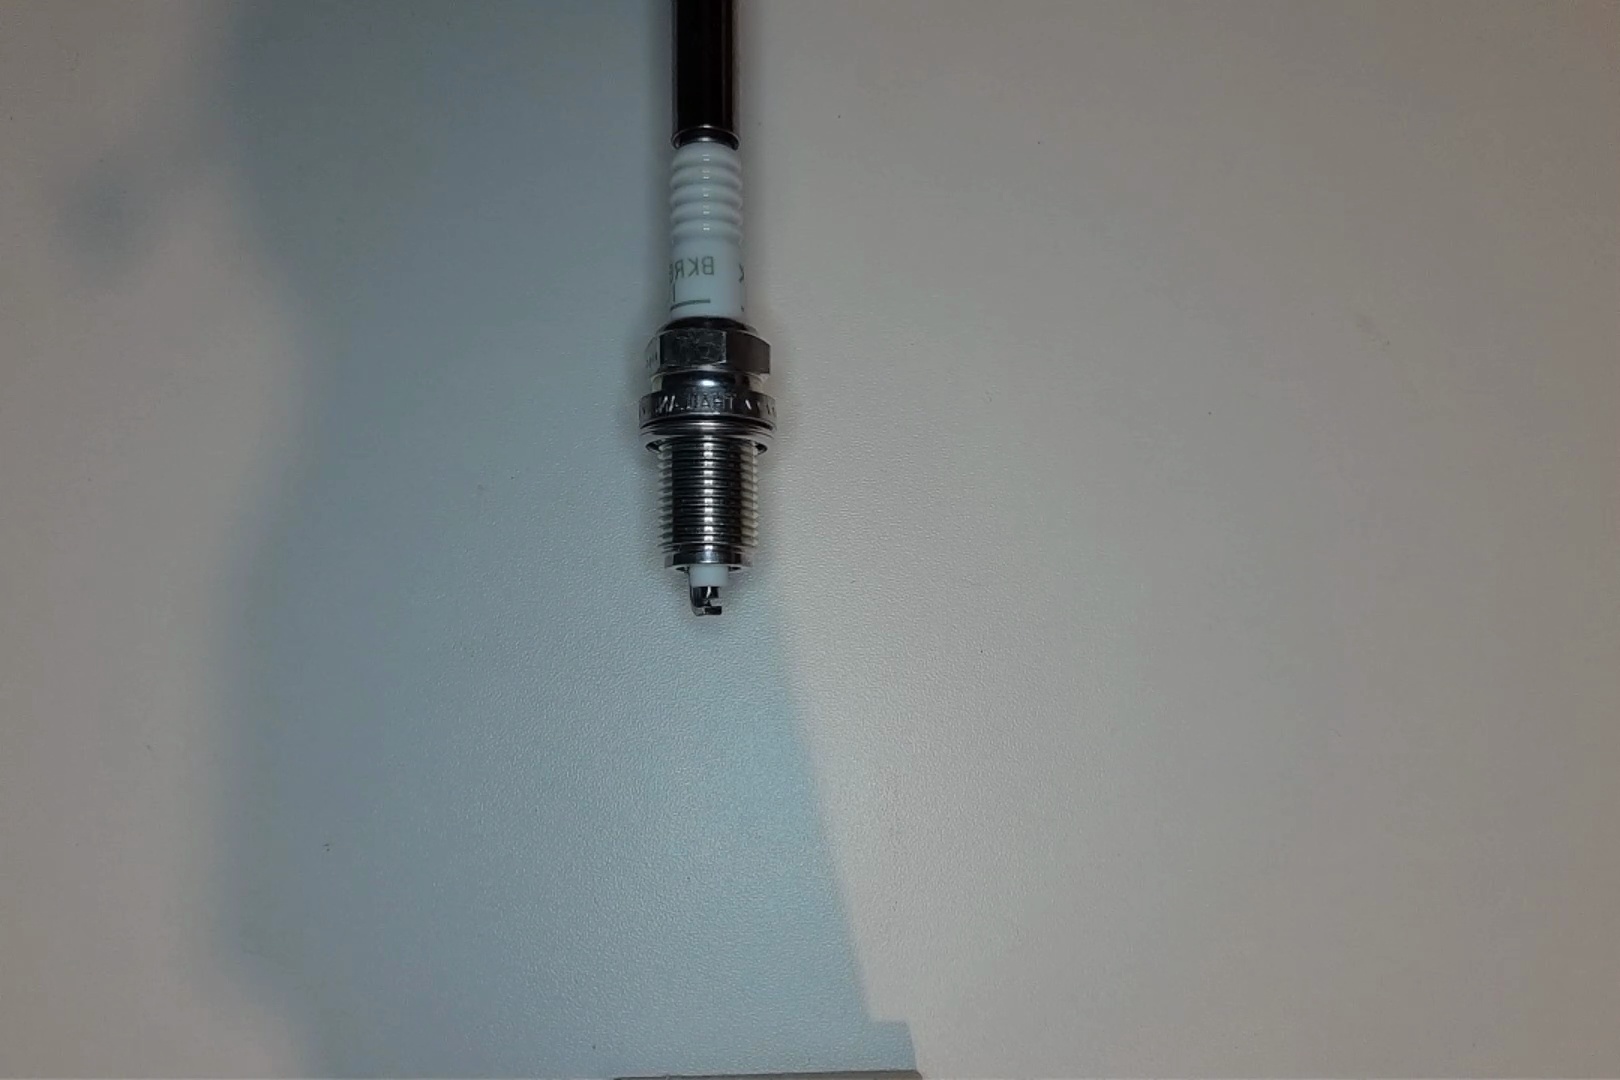
Label: normal